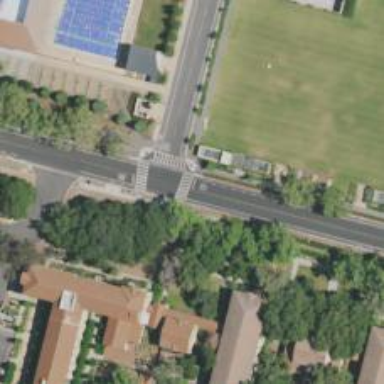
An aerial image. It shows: Marked road crossing.